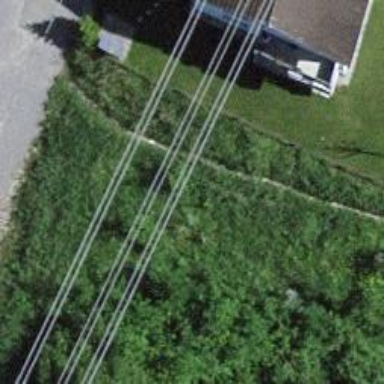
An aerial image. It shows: Path on the ground.